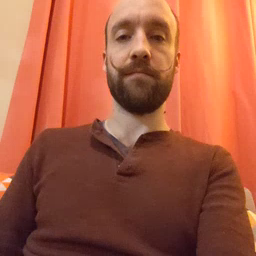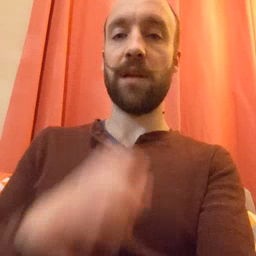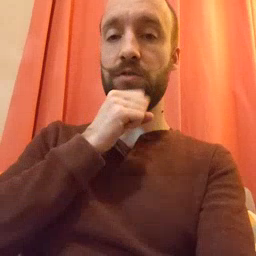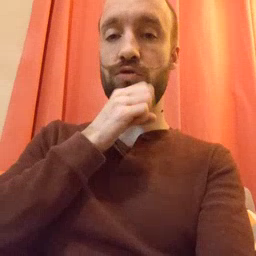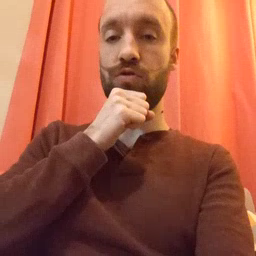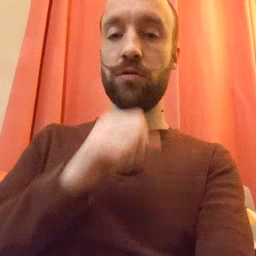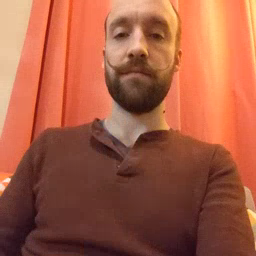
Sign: orange